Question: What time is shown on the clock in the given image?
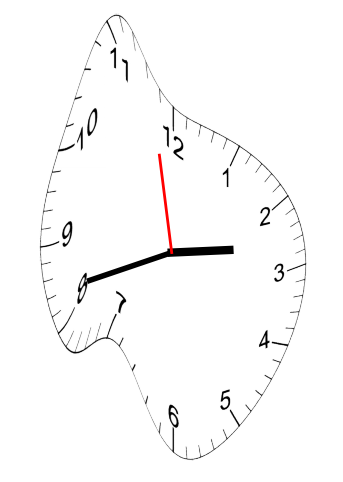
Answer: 02:41:58